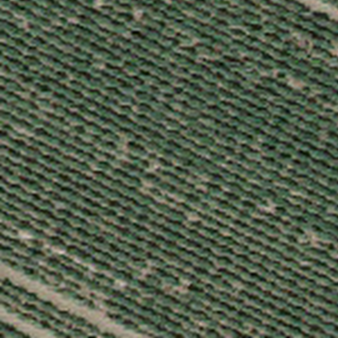
Label: other